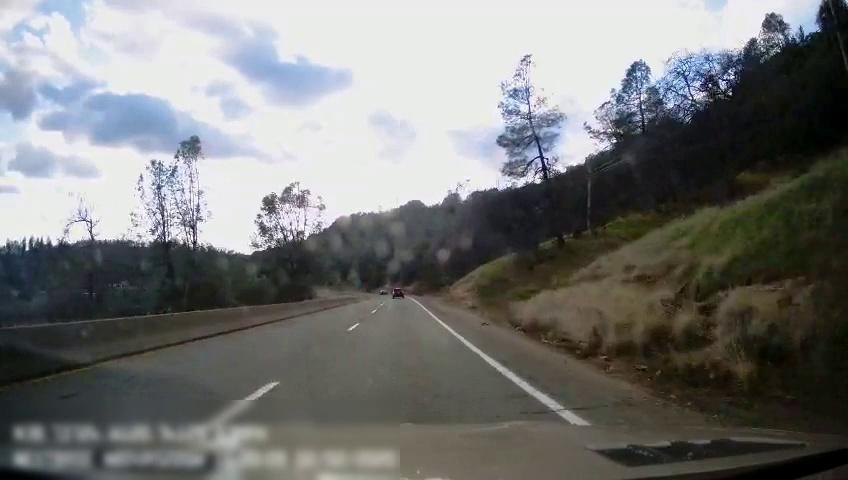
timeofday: Day
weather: Sunny
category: Drivable Space
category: Vehicles | SUV
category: Lanes | Alternate Lane
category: Lanes | Current Lane
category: Lanes | Alternate Lane